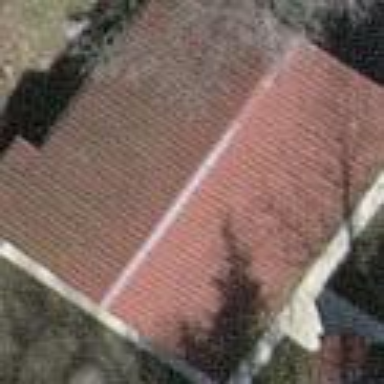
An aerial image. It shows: View of roof of building.